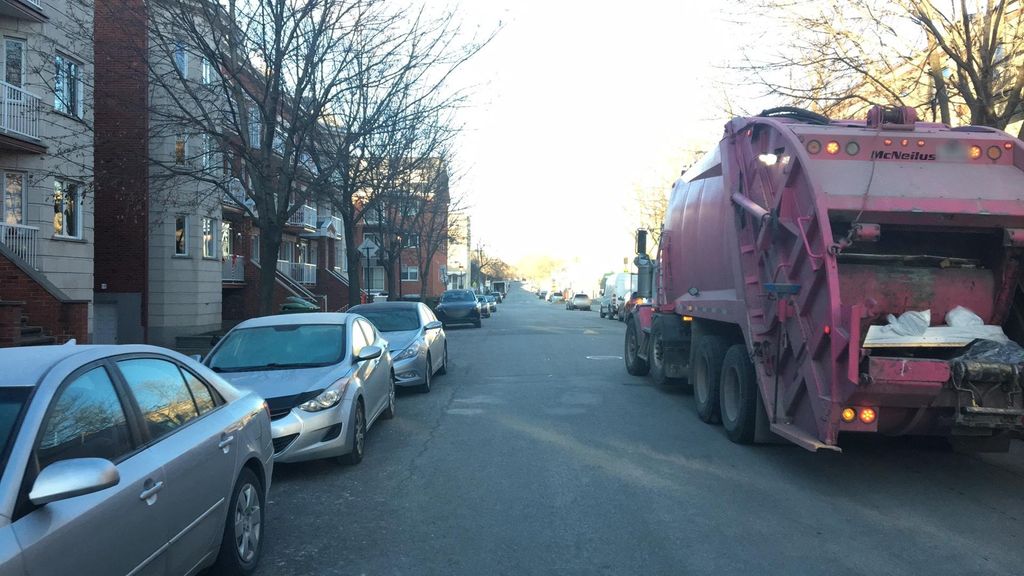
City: montreal